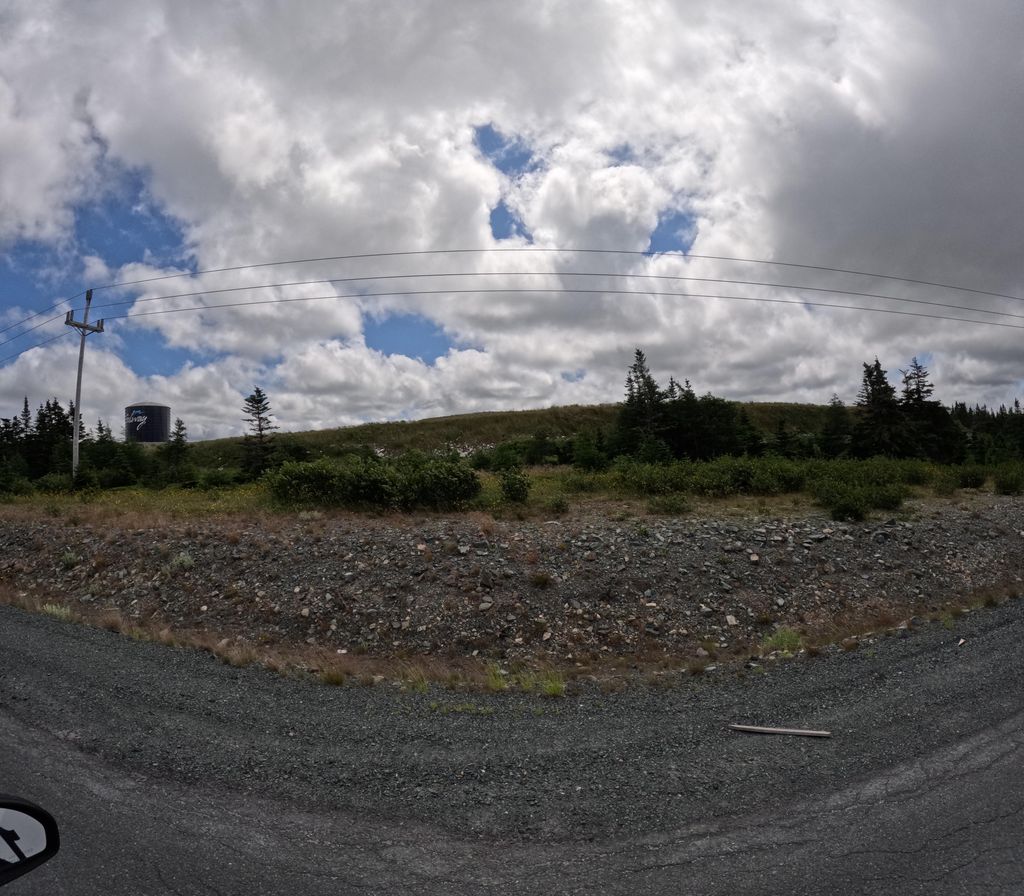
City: st_johns